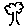
Label: tree